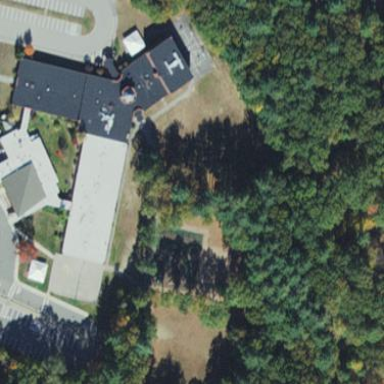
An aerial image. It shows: School.